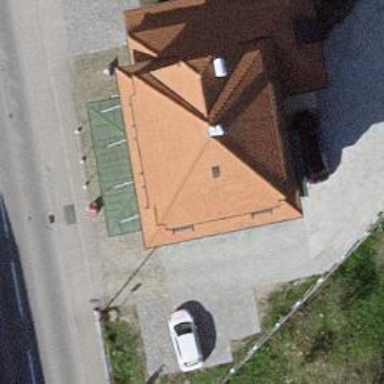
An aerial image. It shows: Fast food establishment.